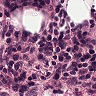
Metastatic tissue present: no